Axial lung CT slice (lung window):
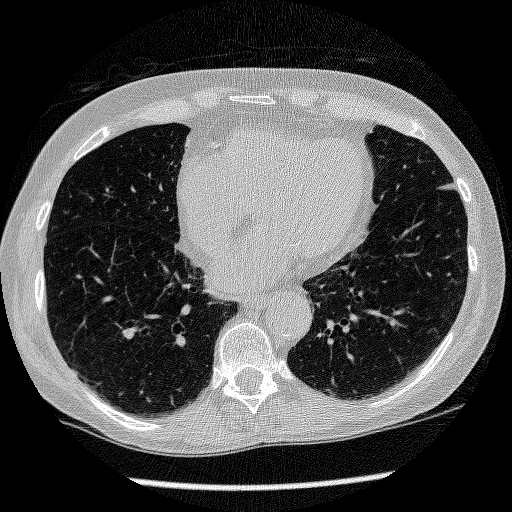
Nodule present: no